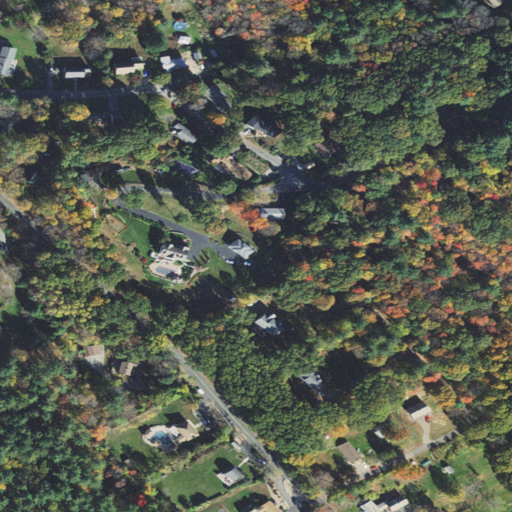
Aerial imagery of mountain in Massachusetts named Mount Perry containing mixed forest, low intensity development, open development, deciduous forest, medium intensity development, evergreen forest, woody wetlands, and pasture